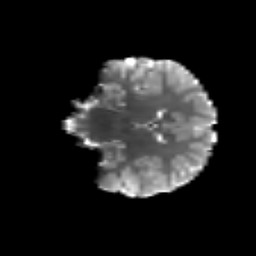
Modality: T2w
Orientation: coronal
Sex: male
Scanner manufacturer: siemens
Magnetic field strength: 3 T
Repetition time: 5 s
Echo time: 0.071 s